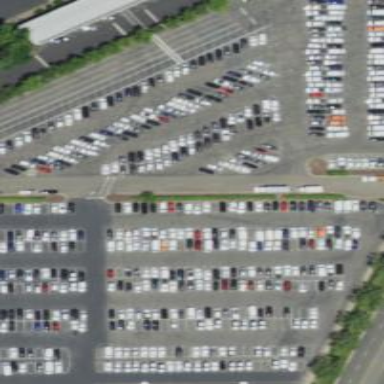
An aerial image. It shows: Parking area with surface.